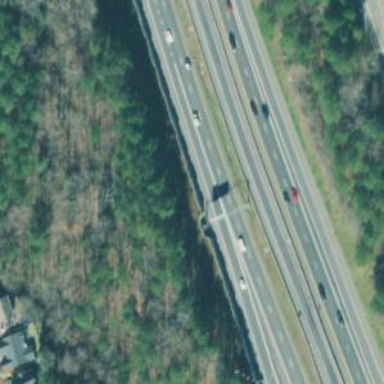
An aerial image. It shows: Motorway junction.